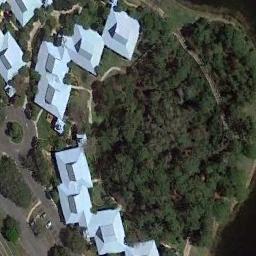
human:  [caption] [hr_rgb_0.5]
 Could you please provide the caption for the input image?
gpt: The medium residential is on the grass next to some trees .

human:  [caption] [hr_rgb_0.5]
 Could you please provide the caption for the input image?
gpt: Many trees are in medium residential area .

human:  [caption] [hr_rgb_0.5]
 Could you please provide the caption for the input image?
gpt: The houses in the mid-sized residential area are all white .

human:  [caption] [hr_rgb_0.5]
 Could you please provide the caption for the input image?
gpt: The medium residential area with some blue houses is next to a forest .

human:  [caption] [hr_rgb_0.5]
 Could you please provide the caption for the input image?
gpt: There are some blue buildings and many green trees on the medium residential area .